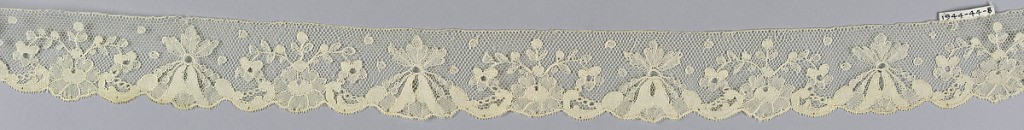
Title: Border
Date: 19th century
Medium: linen Technique: machine lace?
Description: Chantilly-style lace with one scalloped edge formed by leaves and flowers.